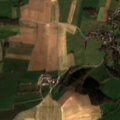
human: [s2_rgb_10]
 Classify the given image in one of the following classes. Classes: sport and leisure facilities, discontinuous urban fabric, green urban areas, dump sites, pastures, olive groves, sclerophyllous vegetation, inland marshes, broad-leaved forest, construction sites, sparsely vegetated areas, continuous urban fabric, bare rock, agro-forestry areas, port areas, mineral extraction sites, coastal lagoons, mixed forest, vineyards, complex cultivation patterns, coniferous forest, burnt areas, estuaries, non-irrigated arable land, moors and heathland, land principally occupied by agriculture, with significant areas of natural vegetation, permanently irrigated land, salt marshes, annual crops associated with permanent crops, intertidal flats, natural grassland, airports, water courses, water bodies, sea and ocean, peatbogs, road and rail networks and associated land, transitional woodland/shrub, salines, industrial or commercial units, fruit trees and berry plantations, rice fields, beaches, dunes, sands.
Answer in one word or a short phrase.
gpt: discontinuous urban fabric, non-irrigated arable land, pastures, land principally occupied by agriculture, with significant areas of natural vegetation